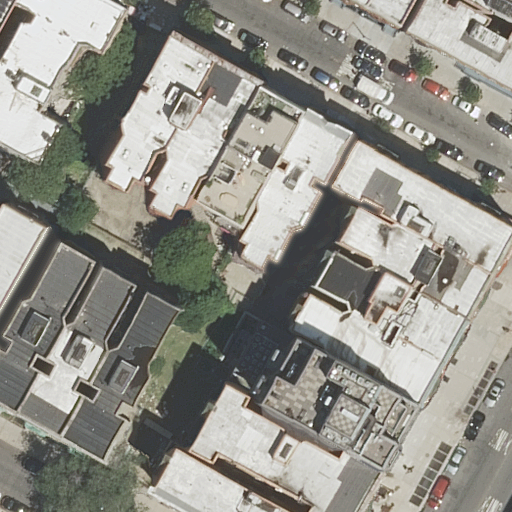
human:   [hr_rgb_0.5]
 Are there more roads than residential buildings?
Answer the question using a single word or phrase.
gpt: no

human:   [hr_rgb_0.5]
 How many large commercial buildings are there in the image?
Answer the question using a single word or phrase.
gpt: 0

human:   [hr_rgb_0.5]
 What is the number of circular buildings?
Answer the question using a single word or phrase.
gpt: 0

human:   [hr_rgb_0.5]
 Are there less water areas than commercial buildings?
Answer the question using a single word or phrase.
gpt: no

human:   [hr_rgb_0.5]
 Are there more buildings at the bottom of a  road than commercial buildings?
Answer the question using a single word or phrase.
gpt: yes

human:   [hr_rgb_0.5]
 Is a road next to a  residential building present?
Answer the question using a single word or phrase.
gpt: yes

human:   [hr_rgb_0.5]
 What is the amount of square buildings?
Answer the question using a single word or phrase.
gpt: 0

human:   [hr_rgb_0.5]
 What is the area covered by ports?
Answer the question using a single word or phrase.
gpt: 0m2

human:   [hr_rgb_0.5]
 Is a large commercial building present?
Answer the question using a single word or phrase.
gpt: no

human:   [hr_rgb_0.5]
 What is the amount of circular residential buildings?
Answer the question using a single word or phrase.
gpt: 0

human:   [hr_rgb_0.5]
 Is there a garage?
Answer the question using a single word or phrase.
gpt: no

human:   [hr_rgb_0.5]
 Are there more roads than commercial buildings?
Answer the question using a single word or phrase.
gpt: yes

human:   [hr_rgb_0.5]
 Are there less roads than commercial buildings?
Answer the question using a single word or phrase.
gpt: no

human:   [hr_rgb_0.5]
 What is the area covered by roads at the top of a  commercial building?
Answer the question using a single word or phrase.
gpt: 0m2

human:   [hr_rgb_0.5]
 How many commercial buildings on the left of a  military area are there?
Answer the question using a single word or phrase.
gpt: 0

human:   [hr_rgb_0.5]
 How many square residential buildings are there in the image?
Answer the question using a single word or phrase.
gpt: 0

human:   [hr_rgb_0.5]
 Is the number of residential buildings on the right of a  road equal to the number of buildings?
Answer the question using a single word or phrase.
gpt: no

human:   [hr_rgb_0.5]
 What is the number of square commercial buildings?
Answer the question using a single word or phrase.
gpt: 0

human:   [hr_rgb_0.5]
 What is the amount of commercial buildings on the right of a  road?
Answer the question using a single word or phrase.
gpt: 0

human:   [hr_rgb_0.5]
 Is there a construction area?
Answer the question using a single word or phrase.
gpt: no

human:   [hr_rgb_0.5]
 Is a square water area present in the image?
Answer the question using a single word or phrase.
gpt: no

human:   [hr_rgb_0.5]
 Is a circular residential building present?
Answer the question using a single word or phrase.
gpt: no

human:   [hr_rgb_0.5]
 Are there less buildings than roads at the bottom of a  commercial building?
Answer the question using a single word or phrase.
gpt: no

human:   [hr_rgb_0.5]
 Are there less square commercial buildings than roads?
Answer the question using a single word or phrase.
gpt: yes

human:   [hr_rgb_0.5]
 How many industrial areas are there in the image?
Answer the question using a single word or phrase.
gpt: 0

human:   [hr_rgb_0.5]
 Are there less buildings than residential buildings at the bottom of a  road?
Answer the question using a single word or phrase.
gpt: no

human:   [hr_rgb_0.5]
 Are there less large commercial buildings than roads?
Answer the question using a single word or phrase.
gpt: yes

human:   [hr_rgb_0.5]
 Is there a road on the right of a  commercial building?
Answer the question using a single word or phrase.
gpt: no

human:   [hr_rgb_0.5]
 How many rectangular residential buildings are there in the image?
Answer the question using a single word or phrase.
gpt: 8

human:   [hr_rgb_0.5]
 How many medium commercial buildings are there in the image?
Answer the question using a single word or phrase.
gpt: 0

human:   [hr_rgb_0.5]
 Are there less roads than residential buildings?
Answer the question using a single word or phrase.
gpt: yes

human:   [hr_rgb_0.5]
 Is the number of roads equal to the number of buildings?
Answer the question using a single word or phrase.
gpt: no

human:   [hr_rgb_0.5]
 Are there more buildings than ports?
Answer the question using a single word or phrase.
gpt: yes

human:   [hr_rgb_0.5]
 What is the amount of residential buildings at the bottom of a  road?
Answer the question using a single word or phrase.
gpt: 13

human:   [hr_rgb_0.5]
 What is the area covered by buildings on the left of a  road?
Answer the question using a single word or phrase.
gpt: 4106m2

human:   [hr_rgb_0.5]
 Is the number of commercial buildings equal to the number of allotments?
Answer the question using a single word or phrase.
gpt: yes

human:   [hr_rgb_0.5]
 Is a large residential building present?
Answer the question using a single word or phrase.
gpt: yes